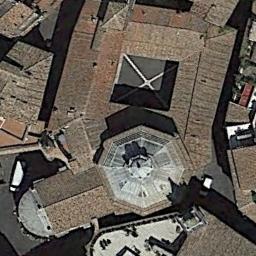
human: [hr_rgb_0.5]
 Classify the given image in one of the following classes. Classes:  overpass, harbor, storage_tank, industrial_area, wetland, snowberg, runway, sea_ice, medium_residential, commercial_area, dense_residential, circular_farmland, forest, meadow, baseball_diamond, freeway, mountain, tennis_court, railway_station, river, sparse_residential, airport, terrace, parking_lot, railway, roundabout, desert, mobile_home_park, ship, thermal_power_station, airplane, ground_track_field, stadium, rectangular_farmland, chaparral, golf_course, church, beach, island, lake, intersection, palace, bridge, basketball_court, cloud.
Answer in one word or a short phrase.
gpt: church